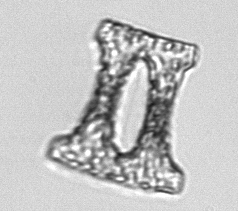
Label: Eucampia